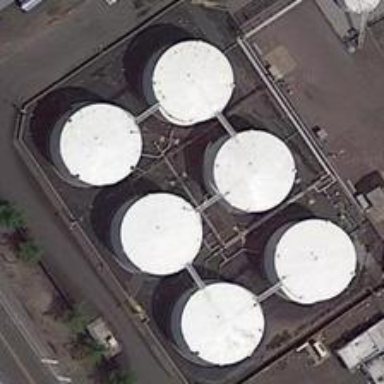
Six exactly same white circle buildings are arranged orderly in this area .